Question: I have a bit of an annoying issue whereby my tables seem to be appearing completely differently between browsers, they are set as:
'''
<table width="100%" border="1" cellpadding="4" cellspacing="0" bordercolor="#eeeeee">
'''
So the left one (Chrome) is correct at #eeeeee, but FF and IE just seem to be making it up as they go along!!
There is nothing in my CSS that is event vaguely close to specifying a table border (I even tried un-linking my CSS files and the issue remained)
Any ideas?

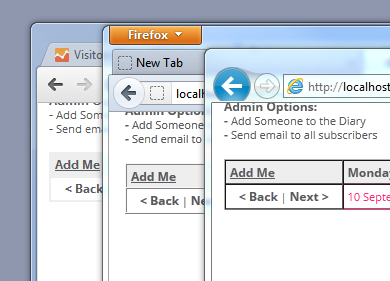
Answer: >
## @Darkat Studios
'<table width="100%" border="1" cellpadding="4" cellspacing="0" style="border: 2px solid #eeeeee;">' - now there IS indeed a light grey border, HOWEVER the cells are all still black outlined.. VERY odd! -
you should remove the border="1"